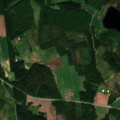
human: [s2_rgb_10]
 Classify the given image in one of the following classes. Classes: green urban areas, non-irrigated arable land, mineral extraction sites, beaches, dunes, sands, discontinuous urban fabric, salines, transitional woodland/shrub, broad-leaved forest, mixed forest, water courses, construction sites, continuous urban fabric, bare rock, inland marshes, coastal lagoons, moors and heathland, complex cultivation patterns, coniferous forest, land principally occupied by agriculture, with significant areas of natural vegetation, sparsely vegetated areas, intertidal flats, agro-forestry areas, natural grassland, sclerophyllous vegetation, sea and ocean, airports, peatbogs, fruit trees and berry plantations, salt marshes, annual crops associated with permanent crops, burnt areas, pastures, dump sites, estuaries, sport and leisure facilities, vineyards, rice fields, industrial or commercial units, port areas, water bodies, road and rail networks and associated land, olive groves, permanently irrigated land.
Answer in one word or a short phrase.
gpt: land principally occupied by agriculture, with significant areas of natural vegetation, coniferous forest, mixed forest, transitional woodland/shrub